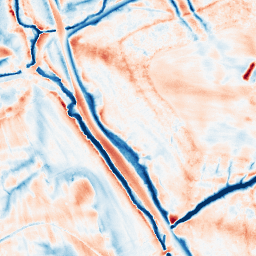
Category: edge_preserving
Decomposition family: guided
Decomposition parameters: radius: 8
eps: 0.001
Upsampling method: cubic_catmull_rom
Upsampling parameters: scale: 4
Upsampling scale: 4